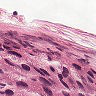
Metastatic tissue present: yes